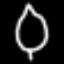
Label: leaf